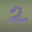
Label: 2